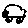
Label: car